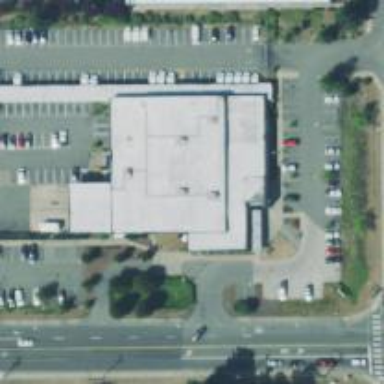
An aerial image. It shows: Building serving as post office.